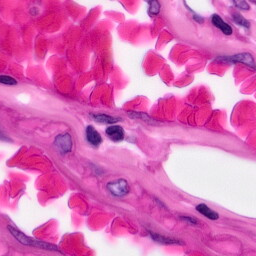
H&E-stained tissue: Pancreatic